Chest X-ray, PA view. Patient: 31 years old, sex M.
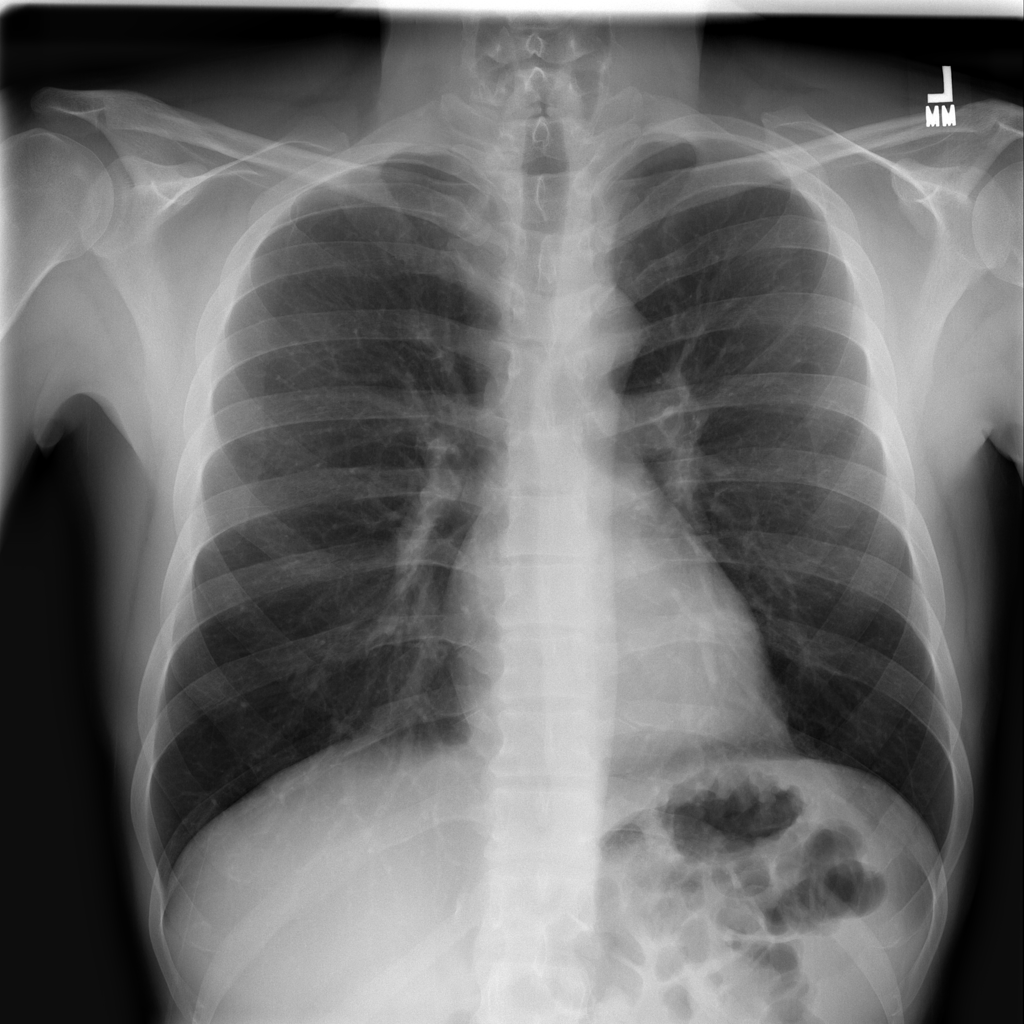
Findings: No Finding